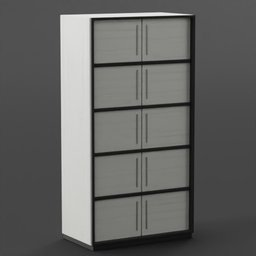
Label: furniture